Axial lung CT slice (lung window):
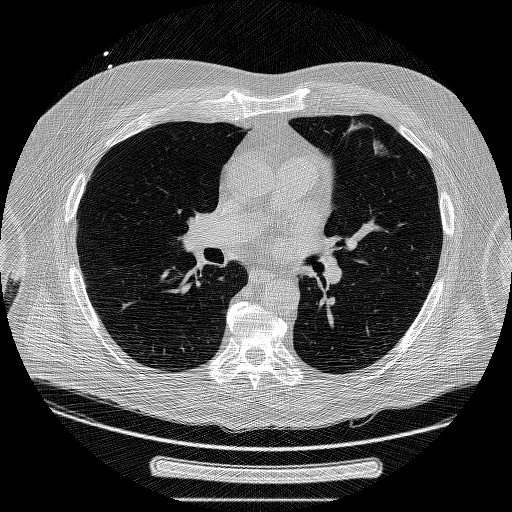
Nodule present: yes
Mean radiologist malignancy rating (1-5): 5